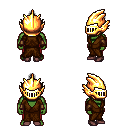
a pixel art fantasy rpg character, male body template, orc, green skin, brown robe, red pants, gray short topknot hairstyle, gold helm, cloth bracers, maroon shoes, four views (front, back, left, right), 2x2 character sprite sheet, small pixel art, hard edges, no anti-aliasing